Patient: sex F, age 71
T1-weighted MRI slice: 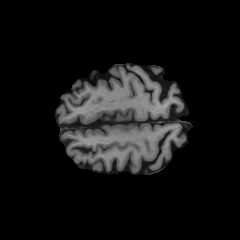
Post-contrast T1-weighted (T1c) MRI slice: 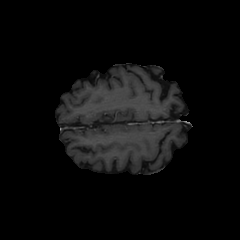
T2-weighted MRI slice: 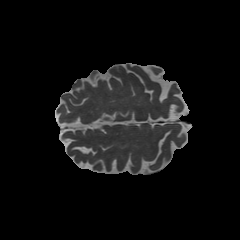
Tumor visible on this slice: no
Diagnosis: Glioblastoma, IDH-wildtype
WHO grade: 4